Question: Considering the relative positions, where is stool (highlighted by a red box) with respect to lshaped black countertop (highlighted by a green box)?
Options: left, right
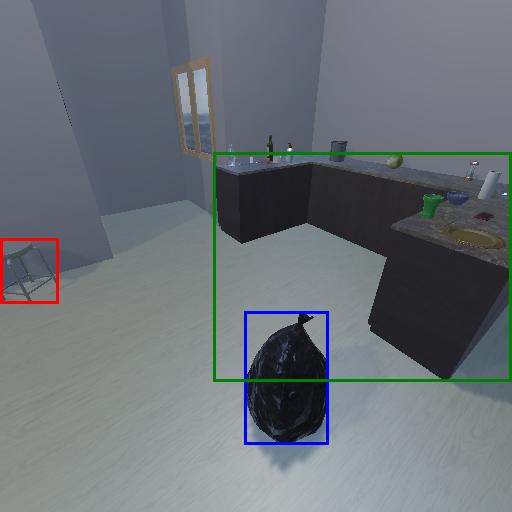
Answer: left